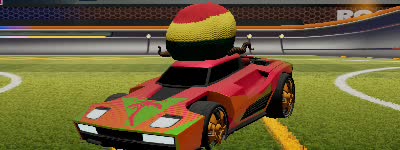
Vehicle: breakout